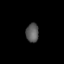
Tissue: lung
Cell type: Epithelial cells
Senescence score: 0.1365
Nuclear area (px): 237
Mean DAPI intensity: 89.996